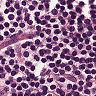
Metastatic tissue present: no